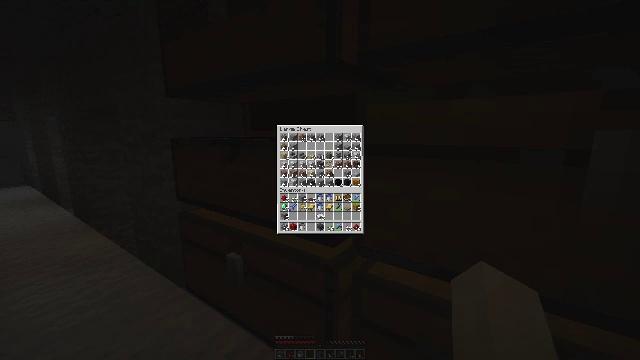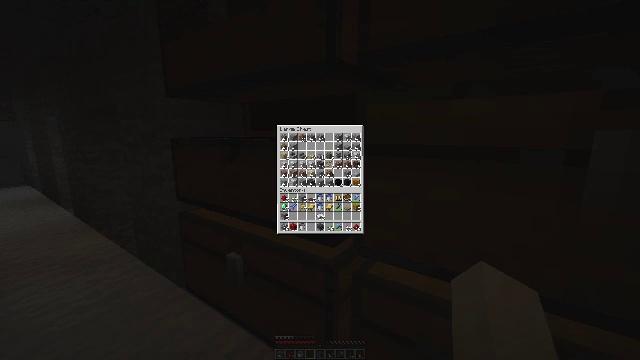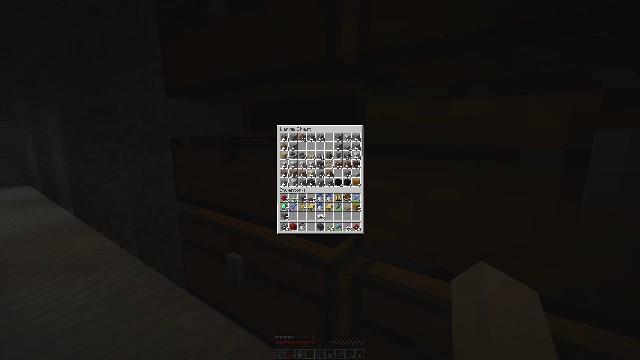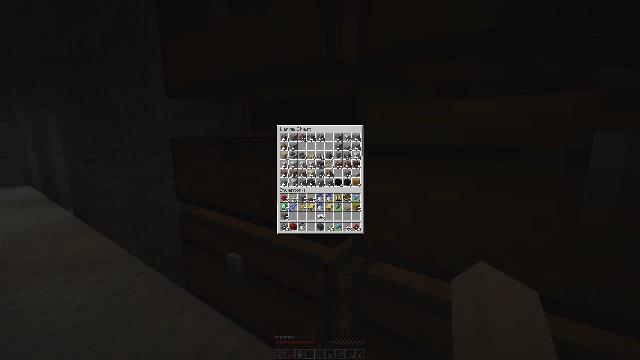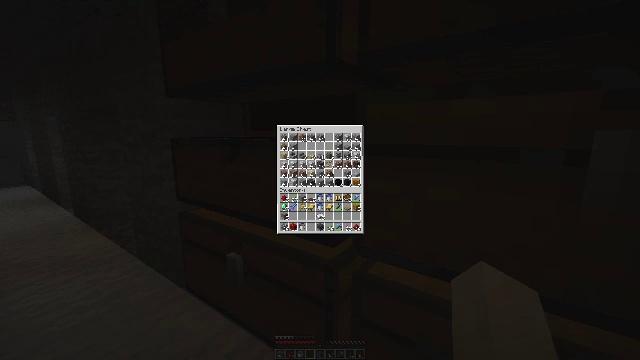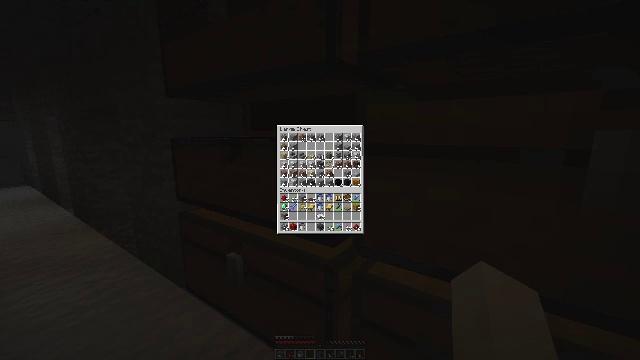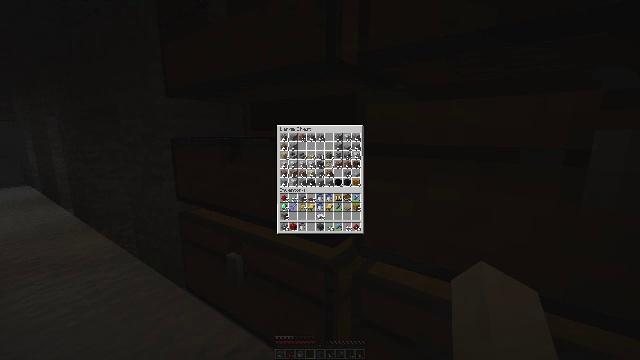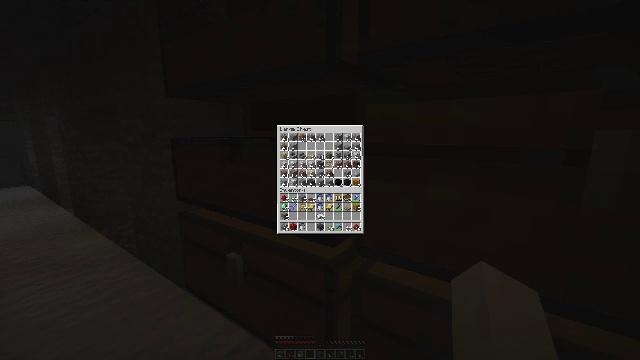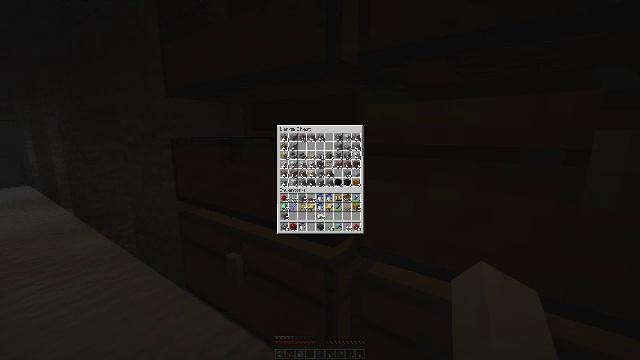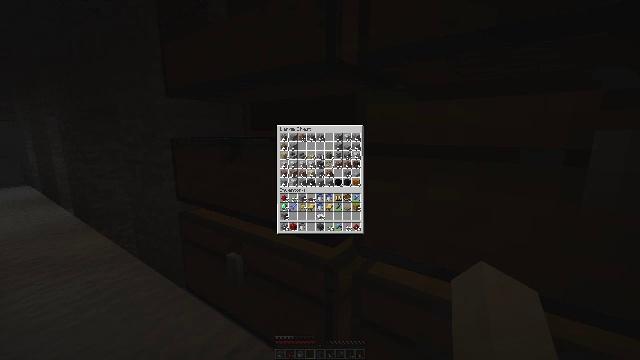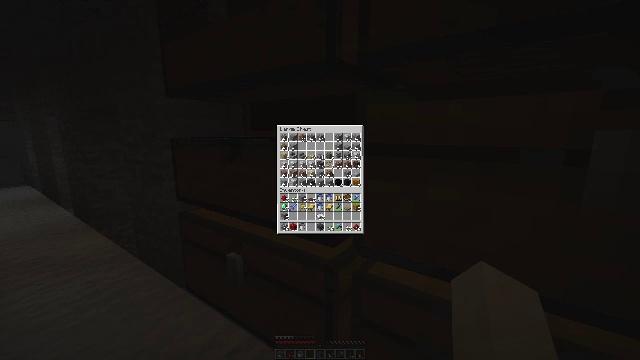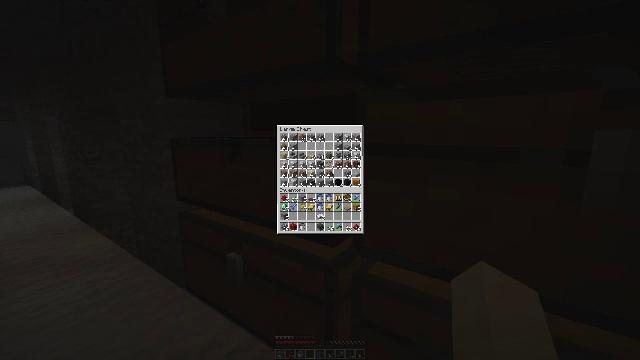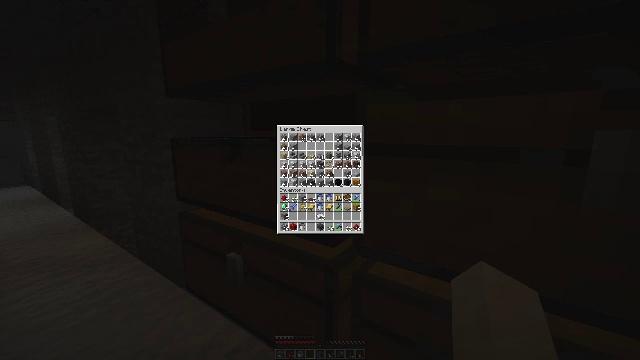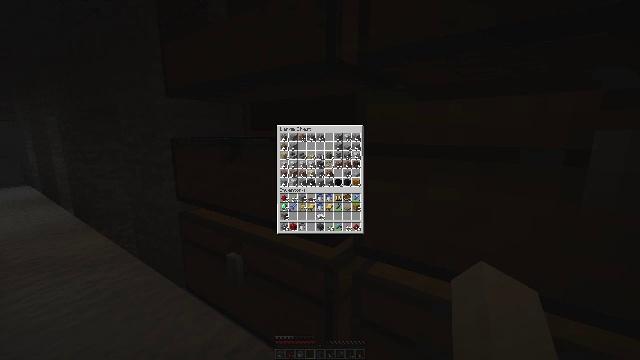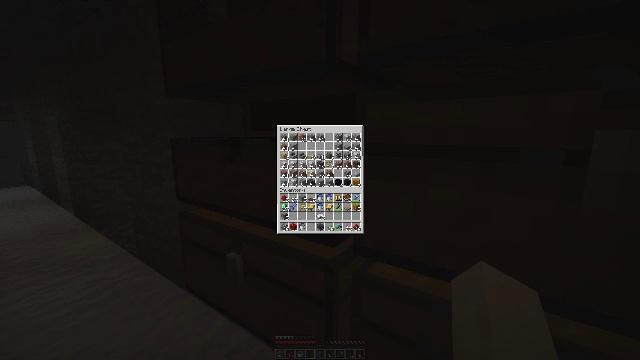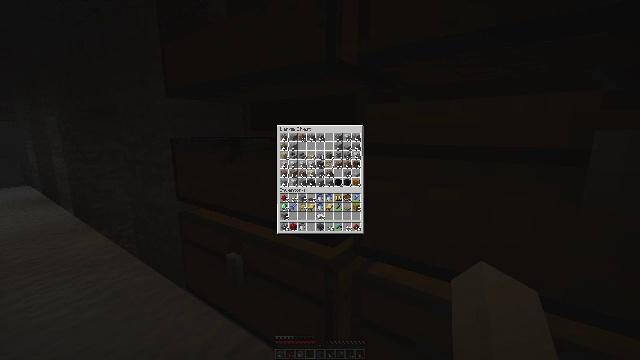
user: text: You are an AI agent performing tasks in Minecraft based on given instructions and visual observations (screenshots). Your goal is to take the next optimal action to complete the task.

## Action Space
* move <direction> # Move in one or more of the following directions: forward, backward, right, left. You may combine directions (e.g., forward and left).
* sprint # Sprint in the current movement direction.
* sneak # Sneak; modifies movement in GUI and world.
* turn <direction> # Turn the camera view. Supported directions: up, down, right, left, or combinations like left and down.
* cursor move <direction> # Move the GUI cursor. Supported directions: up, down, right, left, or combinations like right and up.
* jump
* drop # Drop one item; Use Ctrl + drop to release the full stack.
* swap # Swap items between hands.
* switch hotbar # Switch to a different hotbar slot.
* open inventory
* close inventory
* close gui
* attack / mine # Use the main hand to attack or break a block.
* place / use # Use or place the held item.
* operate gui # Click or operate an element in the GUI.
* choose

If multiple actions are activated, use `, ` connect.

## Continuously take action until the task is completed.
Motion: motion action
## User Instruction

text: Break the grindstone to collect it.
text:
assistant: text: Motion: no_op
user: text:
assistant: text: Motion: no_op
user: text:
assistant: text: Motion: no_op
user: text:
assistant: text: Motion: no_op
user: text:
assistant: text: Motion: no_op
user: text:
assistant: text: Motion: no_op
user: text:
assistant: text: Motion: no_op
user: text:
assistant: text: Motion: no_op
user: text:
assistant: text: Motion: no_op
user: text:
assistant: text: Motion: no_op
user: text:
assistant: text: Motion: no_op
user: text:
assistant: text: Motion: no_op
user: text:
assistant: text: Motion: turn right
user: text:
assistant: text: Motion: turn right
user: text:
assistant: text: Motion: no_op
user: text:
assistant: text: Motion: attack / mine
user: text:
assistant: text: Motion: attack / mine
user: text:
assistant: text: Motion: attack / mine
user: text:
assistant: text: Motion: attack / mine
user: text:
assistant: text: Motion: no_op
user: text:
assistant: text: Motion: no_op
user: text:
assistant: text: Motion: no_op
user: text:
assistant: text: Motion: no_op
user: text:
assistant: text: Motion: no_op
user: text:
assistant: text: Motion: turn down
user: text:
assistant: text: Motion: turn right and down
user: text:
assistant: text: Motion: turn right and down
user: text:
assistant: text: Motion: no_op
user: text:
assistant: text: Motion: no_op
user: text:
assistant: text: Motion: no_op